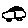
Label: car